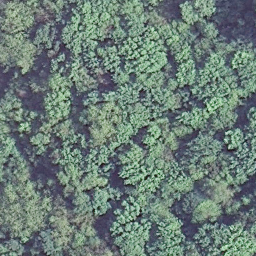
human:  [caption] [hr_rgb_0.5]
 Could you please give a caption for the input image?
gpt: This is a dense forest with emerald green plants .

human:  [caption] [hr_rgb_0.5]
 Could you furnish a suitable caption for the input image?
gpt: There are lots of emerald green plants in the forest .

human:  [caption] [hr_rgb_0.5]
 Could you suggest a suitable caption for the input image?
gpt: Lots of emerald green plants constitute a dense forest .

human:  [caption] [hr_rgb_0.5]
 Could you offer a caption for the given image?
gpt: Lots of emerald green plants in the dense forest .

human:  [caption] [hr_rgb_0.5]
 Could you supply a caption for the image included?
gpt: It is a dense forest .